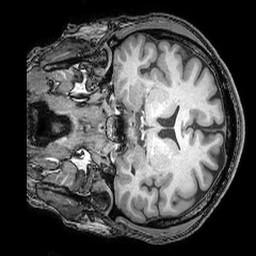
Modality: T1w
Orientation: coronal
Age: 47
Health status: ill
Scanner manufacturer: philips
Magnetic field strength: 3 T
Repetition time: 0.007 s
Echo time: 0.003501 s